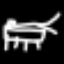
Label: bed